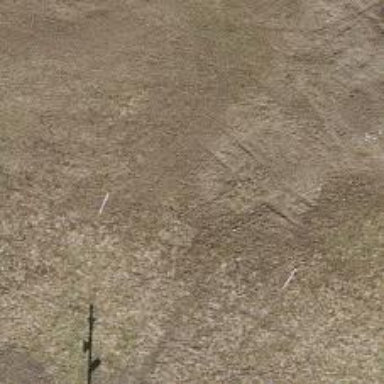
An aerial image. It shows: Ground path.